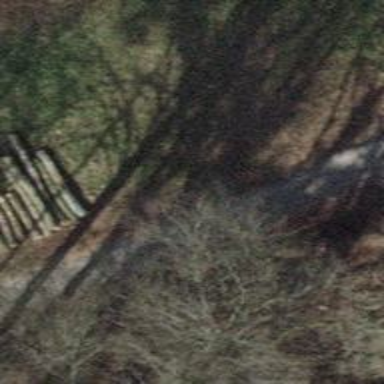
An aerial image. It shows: Road with steps.